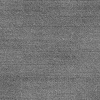
Atmospheric dust classification: dusty